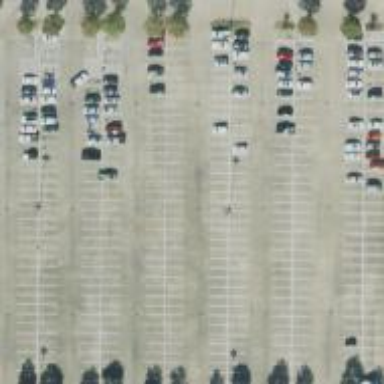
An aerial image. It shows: Parking space is available.